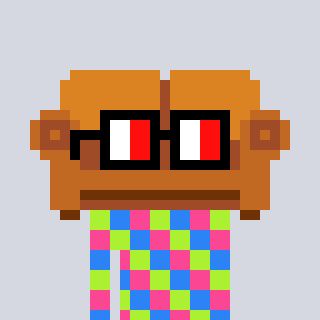
a pixel art character with square glasses with black frames and red eyes, a couch-shaped head and a blue-colored body on a cool background